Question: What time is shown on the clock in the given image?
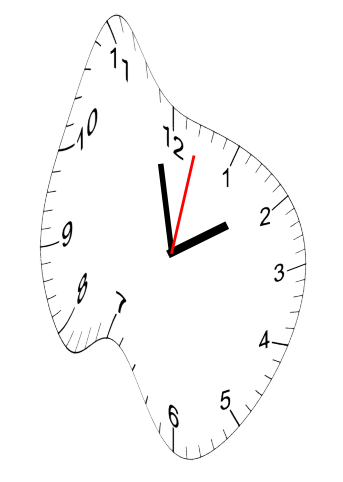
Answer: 01:58:02